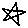
Label: star